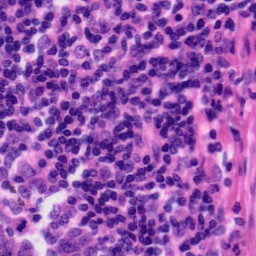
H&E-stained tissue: Tonsil